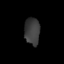
Tissue: lung
Cell type: Myeloid cells
Senescence score: 0.5589
Nuclear area (px): 408
Mean DAPI intensity: 59.909